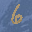
Label: 6